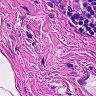
Metastatic tissue present: no